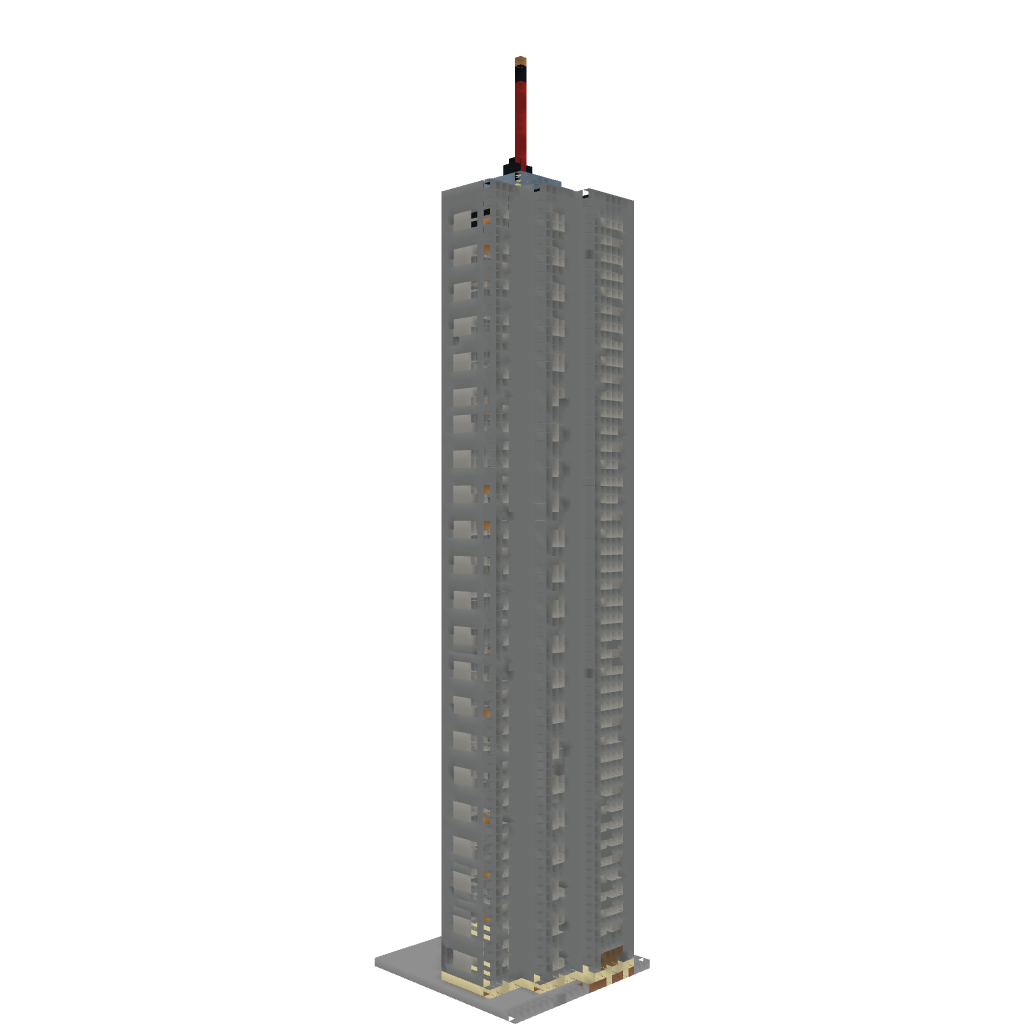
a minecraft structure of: Kuanu Tower